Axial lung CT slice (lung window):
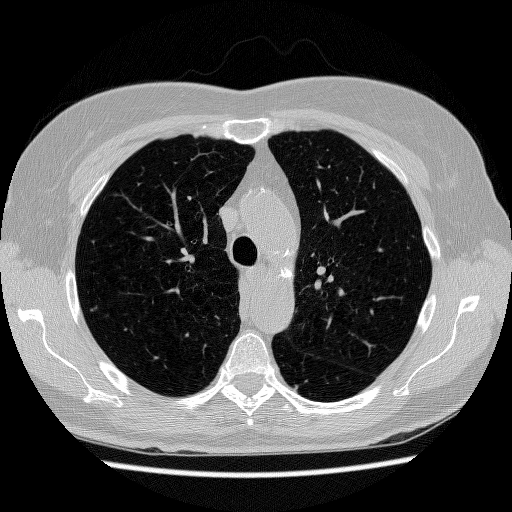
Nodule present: yes
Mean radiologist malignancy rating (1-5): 3